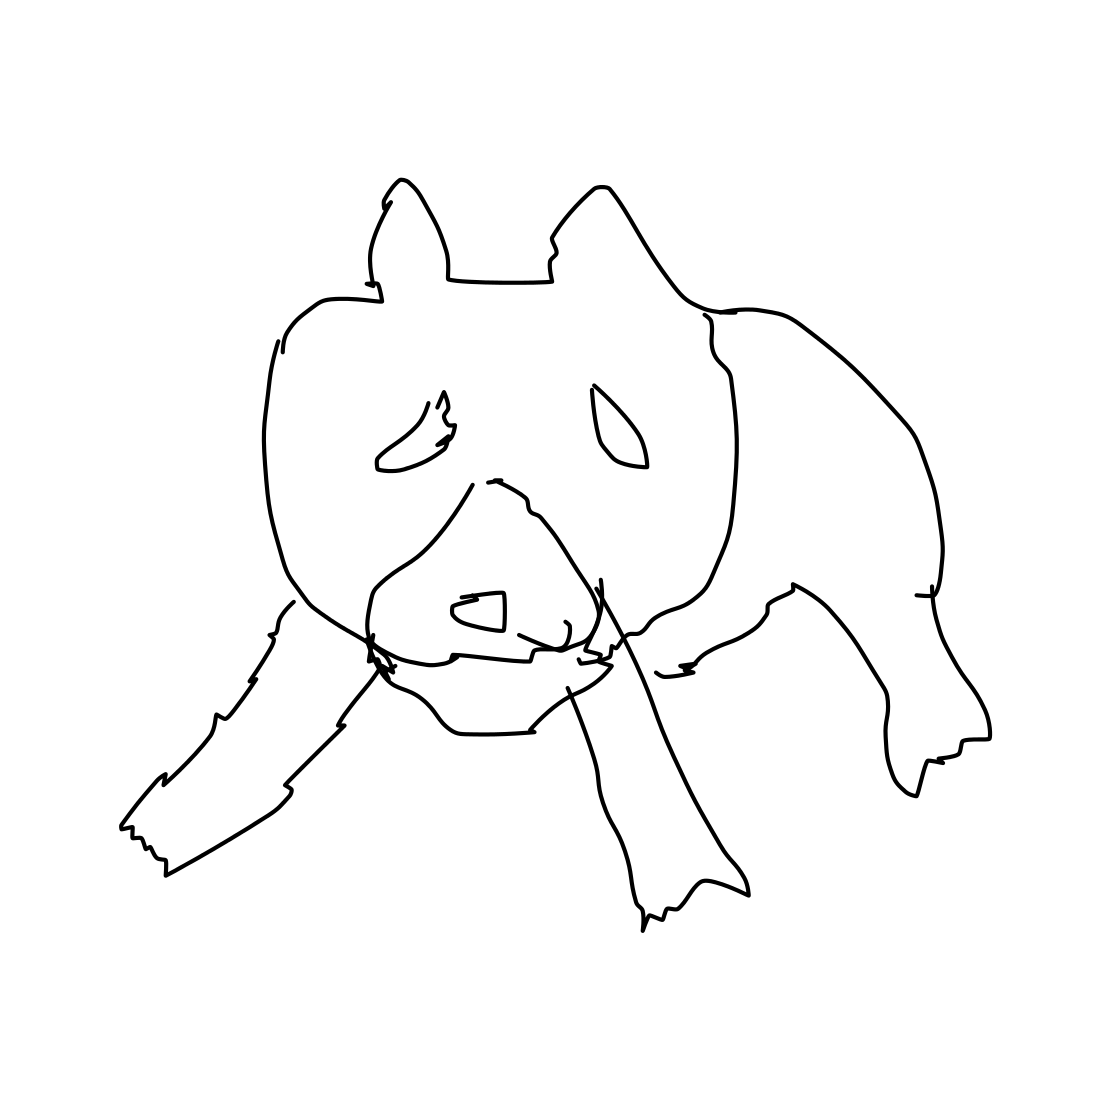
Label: panda